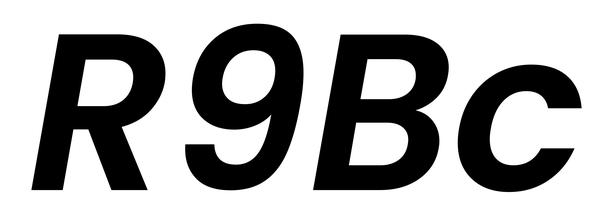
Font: Poppins-SemiBoldItalic